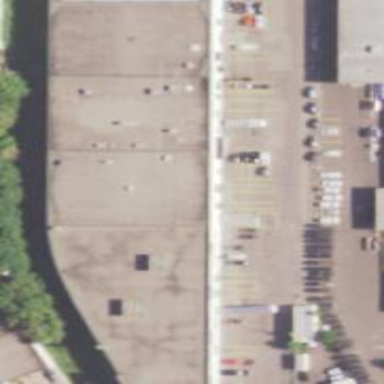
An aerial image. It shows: Warehouse office.